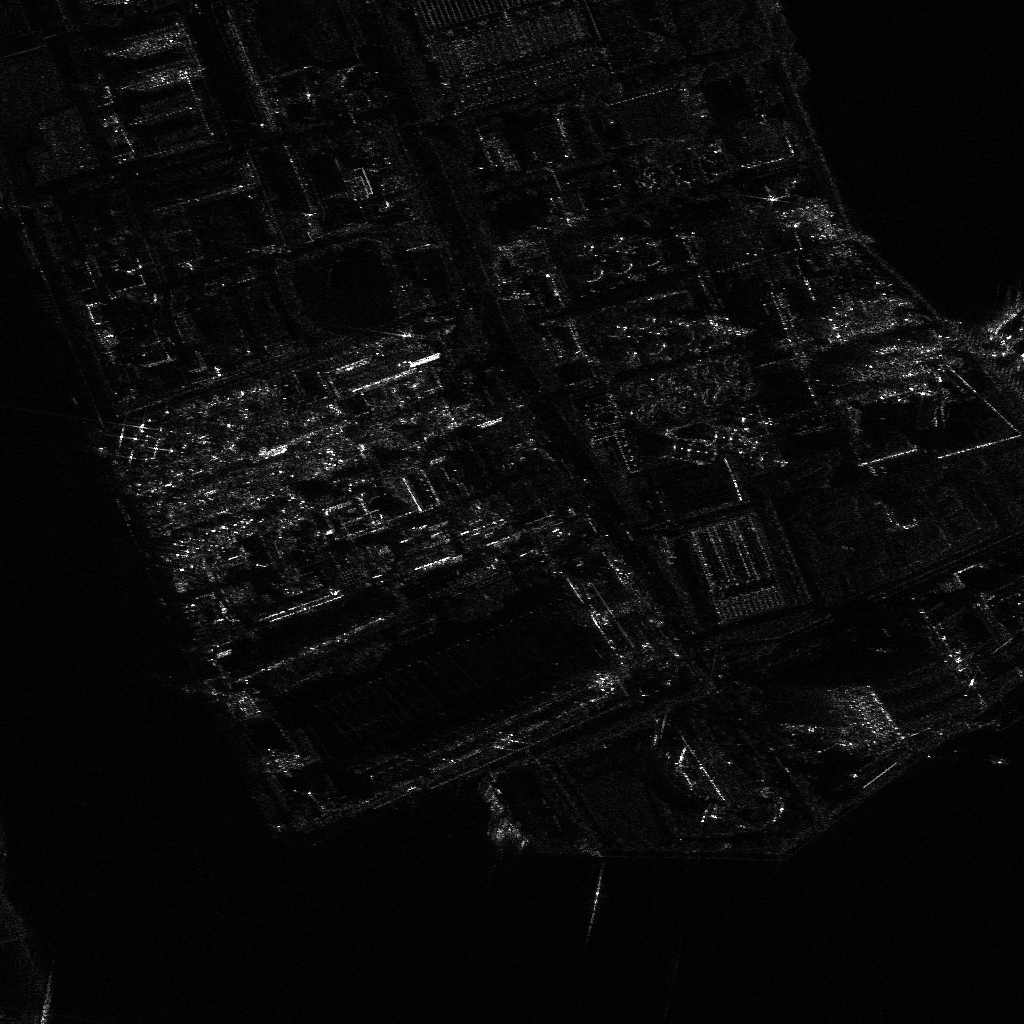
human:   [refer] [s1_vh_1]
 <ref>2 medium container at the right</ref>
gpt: <box>[[97, 28, 98, 33, 54], [98, 30, 100, 35, 54]]</box>